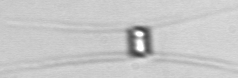
Label: Chaetoceros_similis